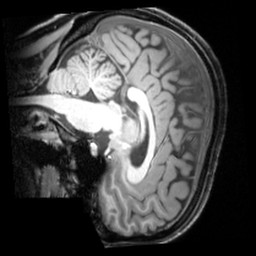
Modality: T1w
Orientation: sagittal
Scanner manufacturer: siemens
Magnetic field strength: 3 T
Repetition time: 1.9 s
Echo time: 0.00397 s